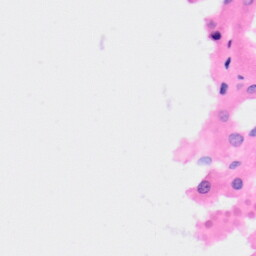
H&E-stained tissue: Kidney